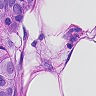
Metastatic tissue present: yes